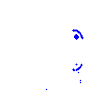
Particle: electron